Field crop: tomato
Growth stage: 2
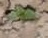
Species: solanum